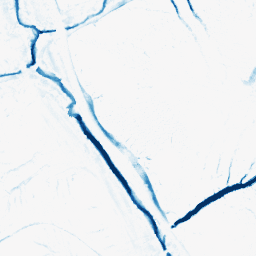
Category: morphological
Decomposition family: morphological
Decomposition parameters: operation: closing
size: 5
Upsampling method: bspline
Upsampling parameters: scale: 8
Upsampling scale: 8